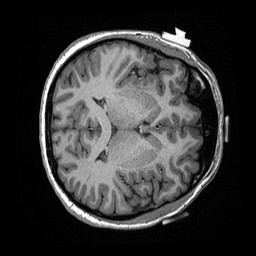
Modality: T1w
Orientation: axial
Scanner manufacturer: ge
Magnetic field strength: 3 T
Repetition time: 2.348 s
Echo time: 0.00296 s